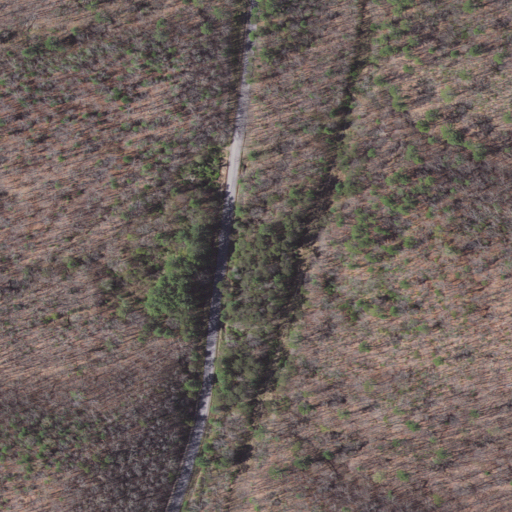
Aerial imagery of valley in Virginia named Vance Lick Hollow containing deciduous forest, mixed forest, open development, evergreen forest, and low intensity development